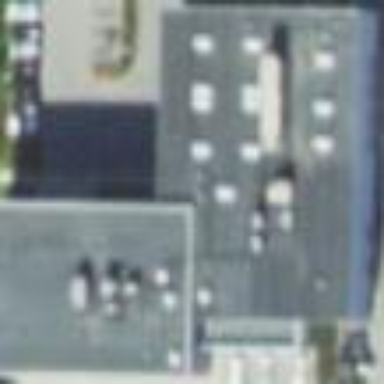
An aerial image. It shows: Car shop building.